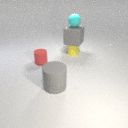
small yellow rubber cylinder behind small red rubber cylinder